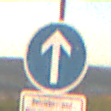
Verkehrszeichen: VorgeschriebeneFahrtrichtungGeradeaus
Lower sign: BesondereFahrzeugeUndTransportgueter9
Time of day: SunriseSunset
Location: Outdoor (Nature)
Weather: PartlyCloudy
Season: NotSpecified
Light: Natural